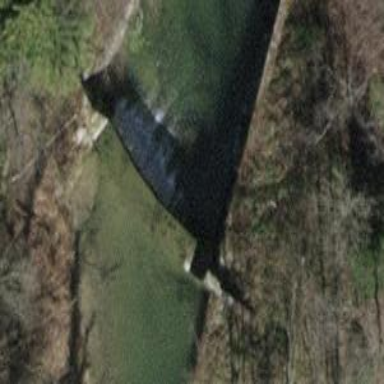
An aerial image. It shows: Weir along the waterway.